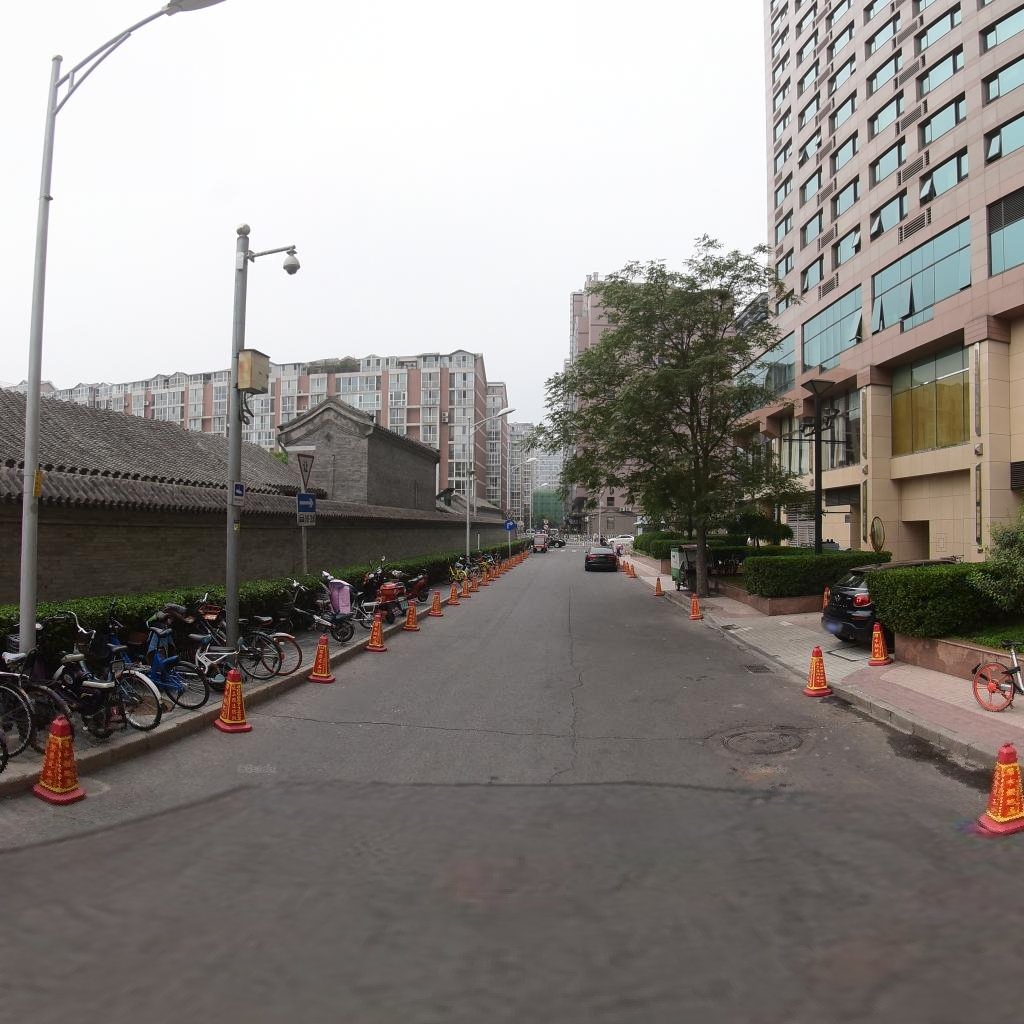
Region: Dongcheng
Road damage annotations: transverse crack, longitudinal crack, manhole cover